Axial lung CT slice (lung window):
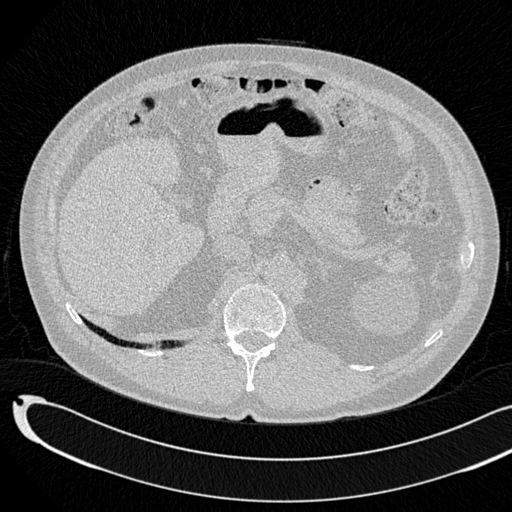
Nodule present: no